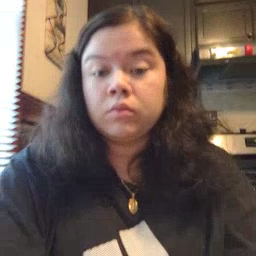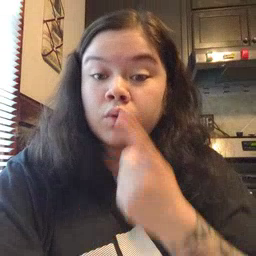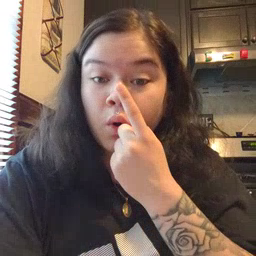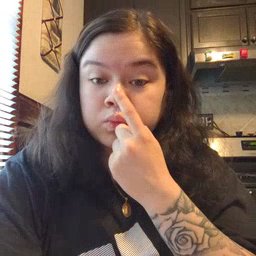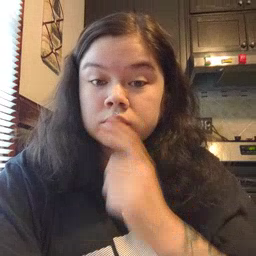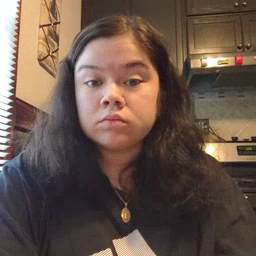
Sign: nose